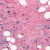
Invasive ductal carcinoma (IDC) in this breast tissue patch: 1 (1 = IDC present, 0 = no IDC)